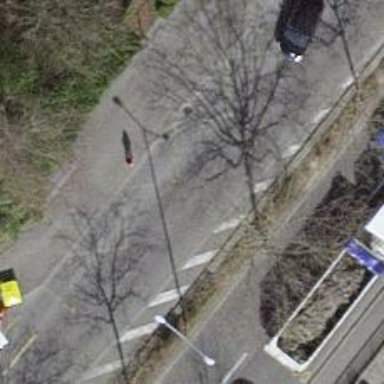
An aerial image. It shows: Bus stop with stop position for public transport.